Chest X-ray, PA view. Patient: 61 years old, sex M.
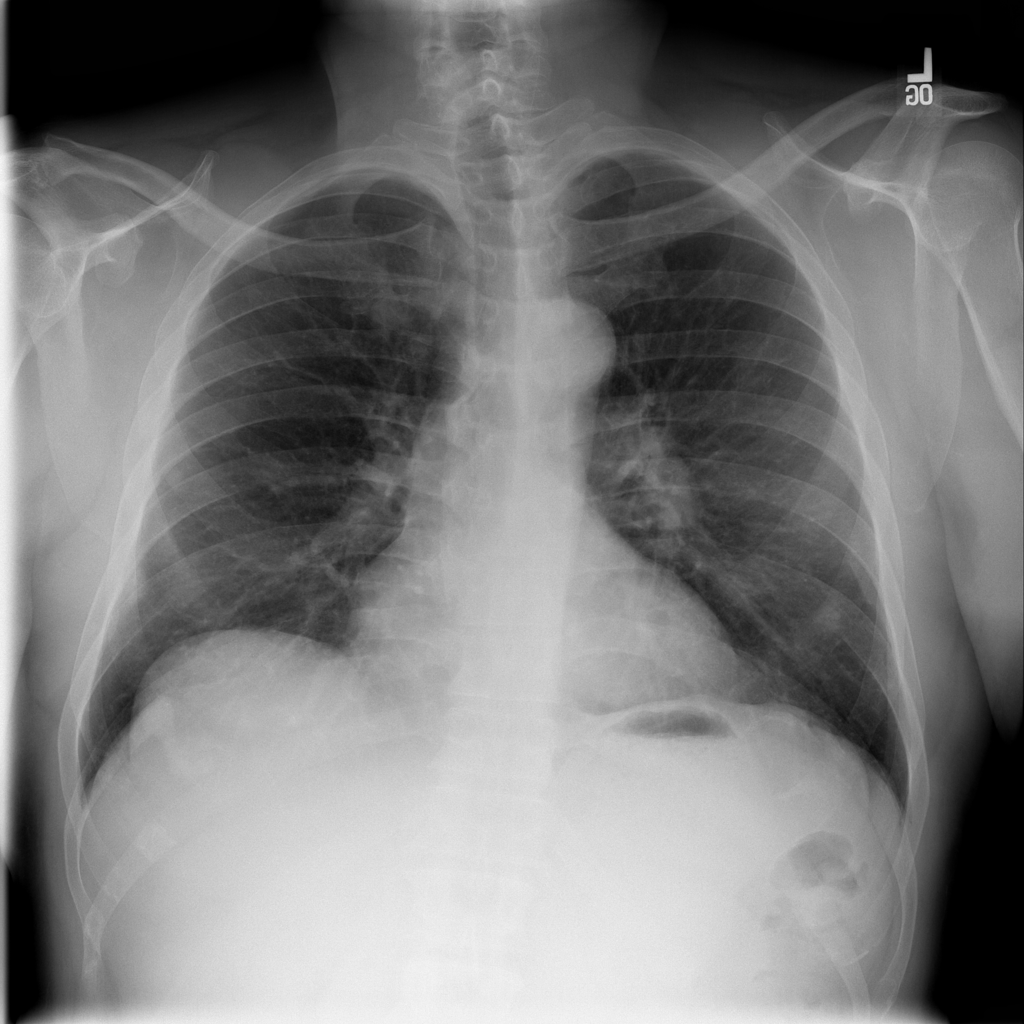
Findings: No Finding